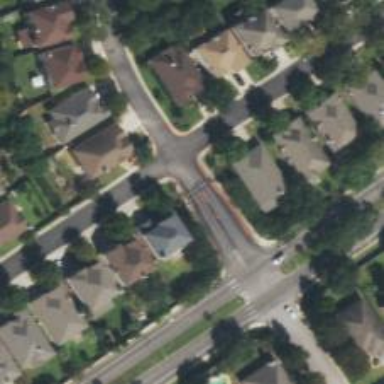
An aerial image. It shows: Residential road with asphalt surface.